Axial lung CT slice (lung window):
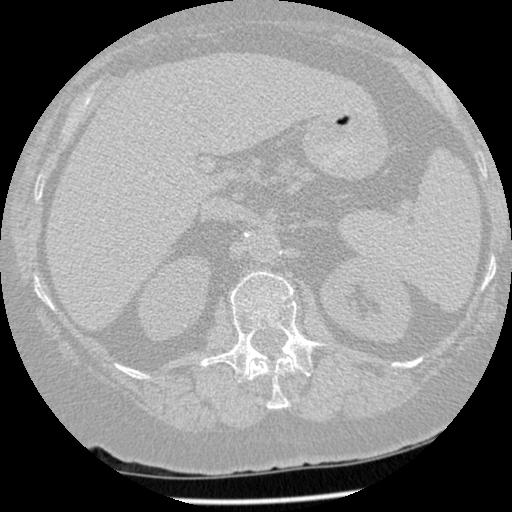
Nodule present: no